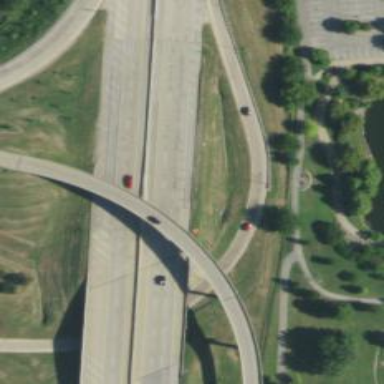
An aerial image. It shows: Bridge.